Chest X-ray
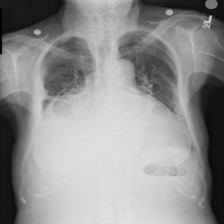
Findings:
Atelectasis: negative
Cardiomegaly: negative
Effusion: positive
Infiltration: negative
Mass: negative
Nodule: negative
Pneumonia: negative
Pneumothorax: negative
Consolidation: negative
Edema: negative
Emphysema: negative
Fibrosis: negative
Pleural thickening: negative
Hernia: negative